Field crop: maize
Growth stage: 2
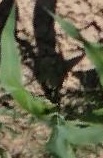
Species: maize